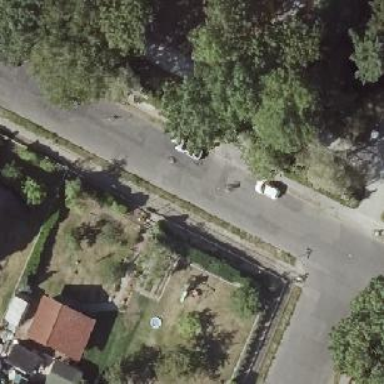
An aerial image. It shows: Residential road with asphalt surface. Both sides of the road have parallel parking lanes.